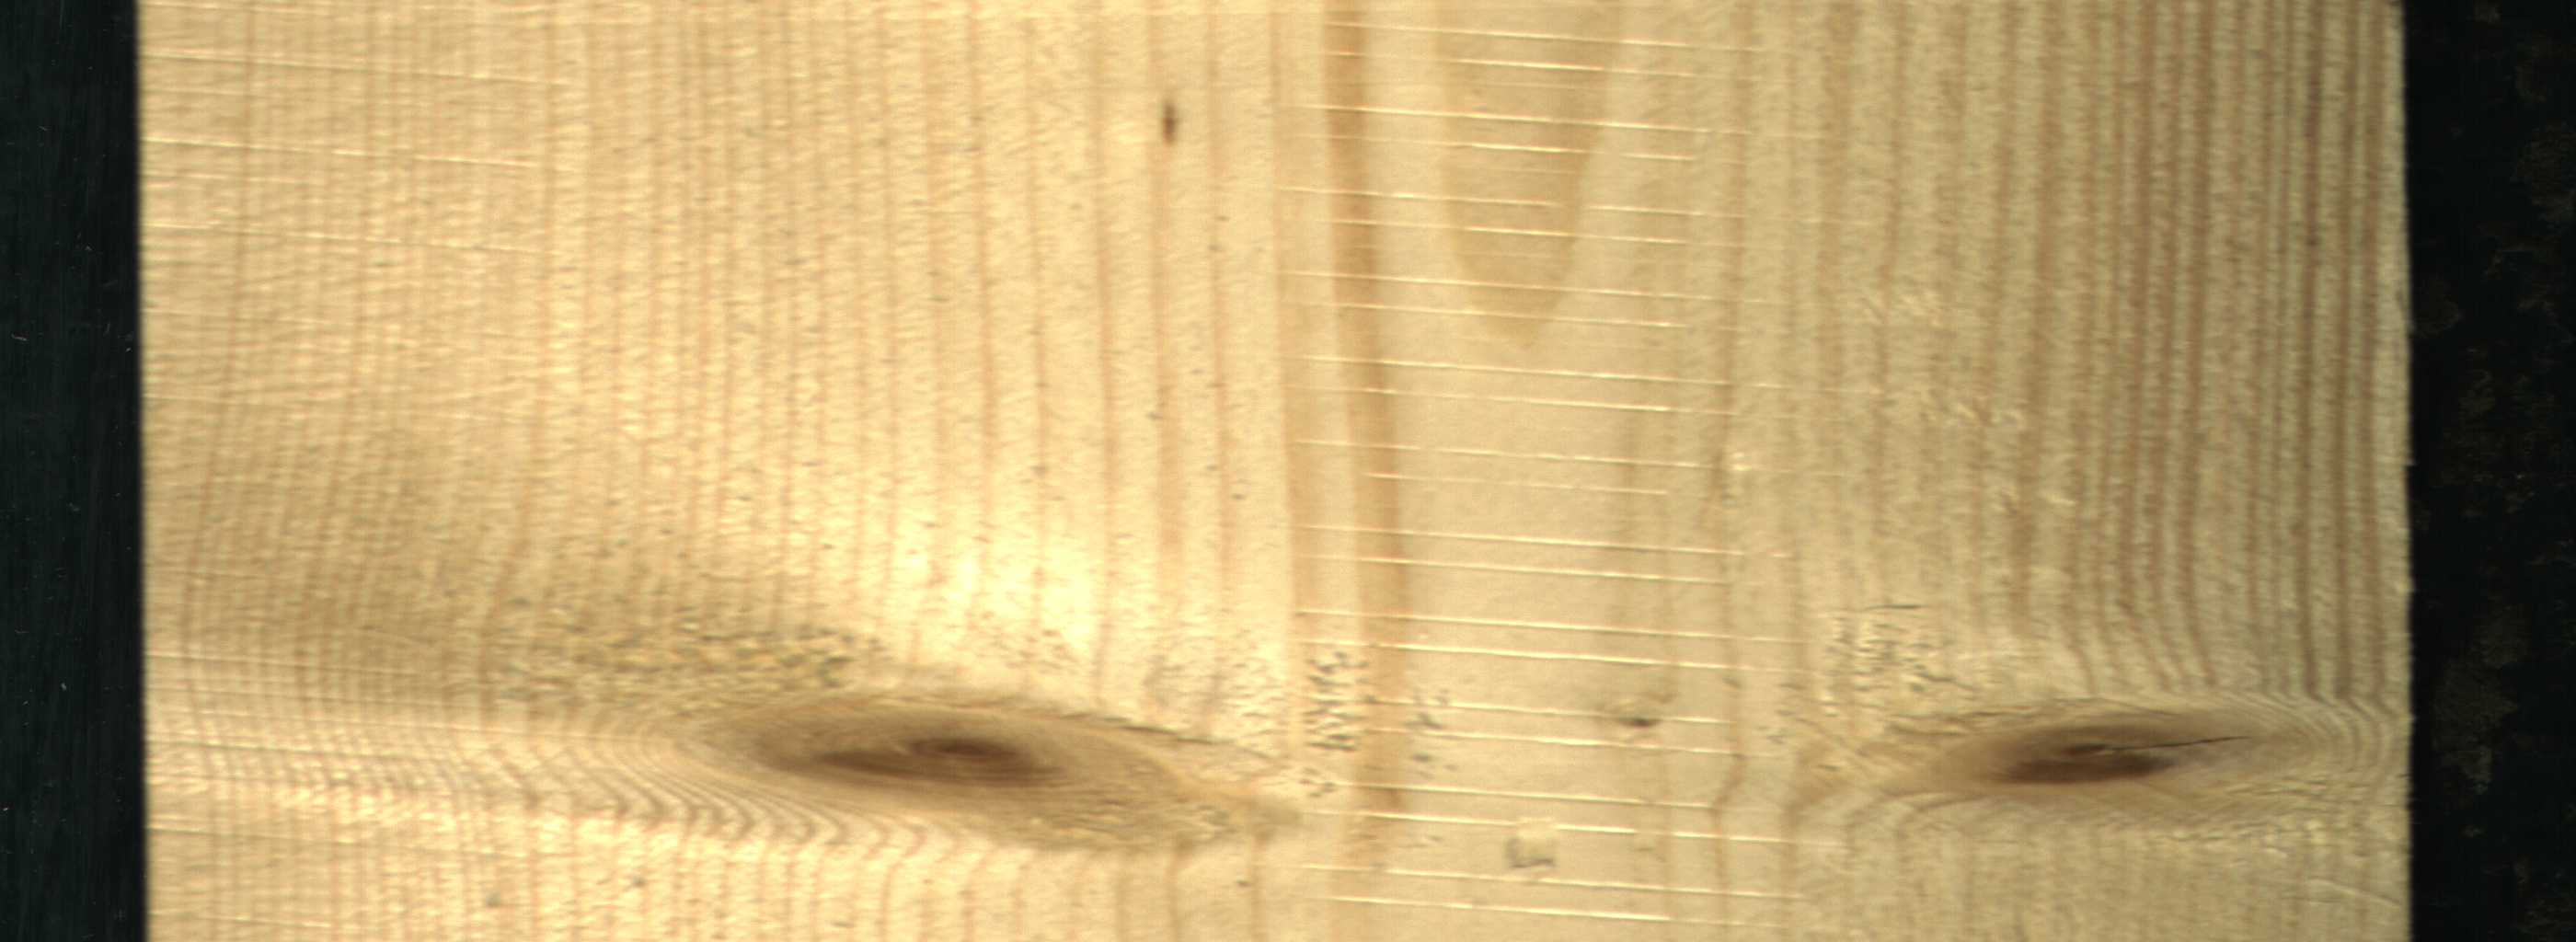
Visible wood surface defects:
Live_Knot
Live_Knot